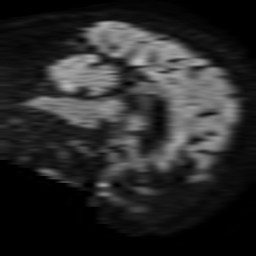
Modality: TRACE
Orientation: sagittal
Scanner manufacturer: philips
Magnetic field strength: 1.5 T
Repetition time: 3.398 s
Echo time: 0.06922 s